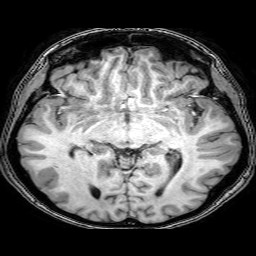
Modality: T1w
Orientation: coronal
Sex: male
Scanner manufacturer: philips
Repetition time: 0.008139 s
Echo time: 0.00372 s